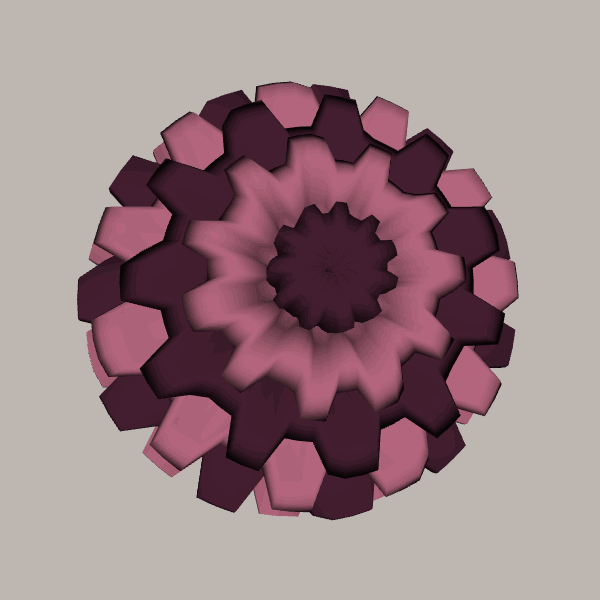
Background: light